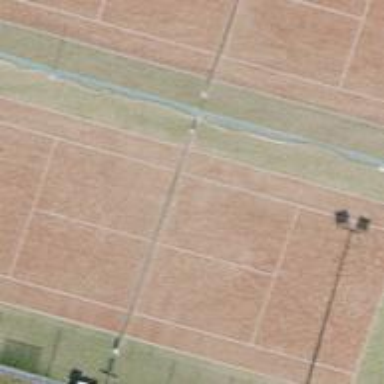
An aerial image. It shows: Tennis court on the leisure land pitch.